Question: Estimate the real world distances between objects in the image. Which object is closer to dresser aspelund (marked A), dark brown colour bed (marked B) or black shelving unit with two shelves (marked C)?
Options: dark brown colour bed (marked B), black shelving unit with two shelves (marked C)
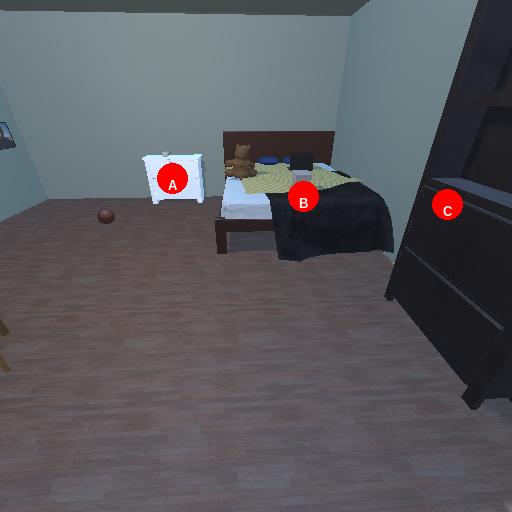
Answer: dark brown colour bed (marked B)